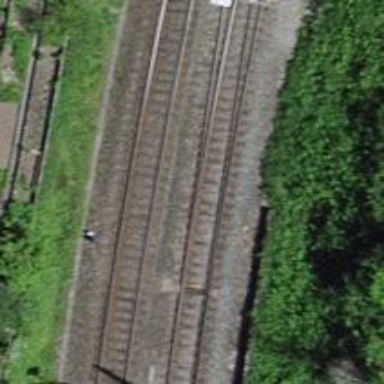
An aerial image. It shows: Railway switch.